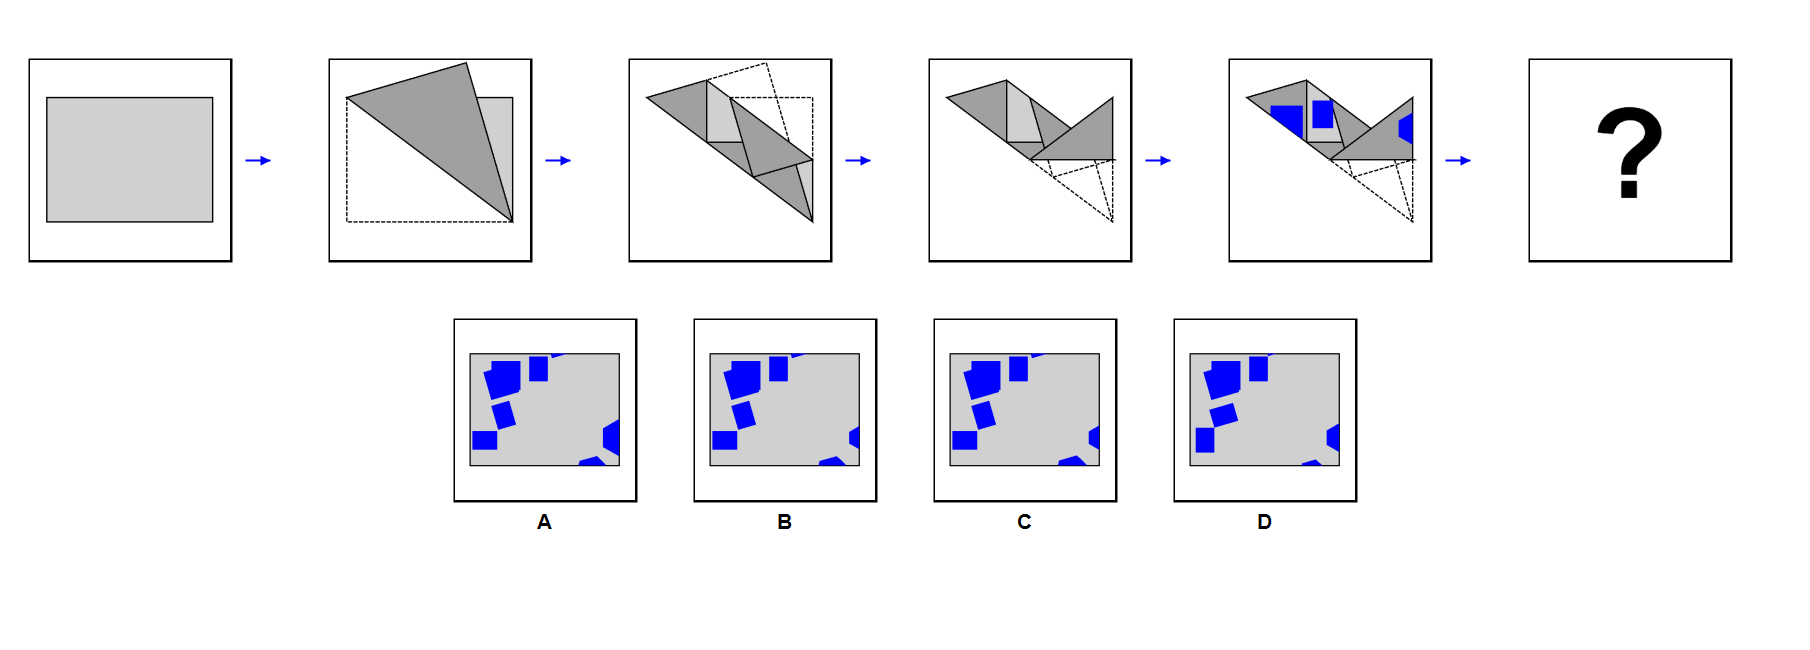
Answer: D